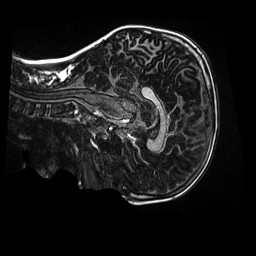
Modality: MP2RAGE
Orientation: sagittal
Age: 10
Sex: male
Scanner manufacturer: siemens
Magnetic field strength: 3 T
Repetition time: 4 s
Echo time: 0.00303 s